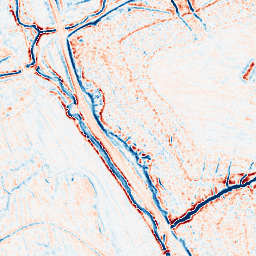
Category: edge_preserving
Decomposition family: bilateral
Decomposition parameters: d: 9
sigma_color: 25
sigma_space: 75
Upsampling method: sinc_hamming
Upsampling parameters: scale: 2
kernel_size: 8
Upsampling scale: 2